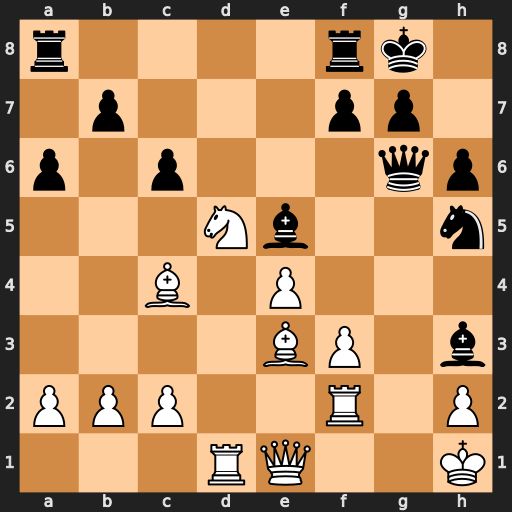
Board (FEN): r4rk1/1p3pp1/p1p3qp/3Nb2n/2B1P3/4BP1b/PPP2R1P/3RQ2K
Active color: w
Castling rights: -
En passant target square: -
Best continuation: Ne7+ Kh7 Nxg6